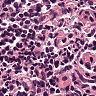
Metastatic tissue present: no